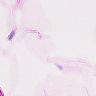
Metastatic tissue present: no